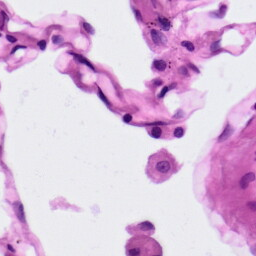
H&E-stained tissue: Lung